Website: walmart
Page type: address-validator
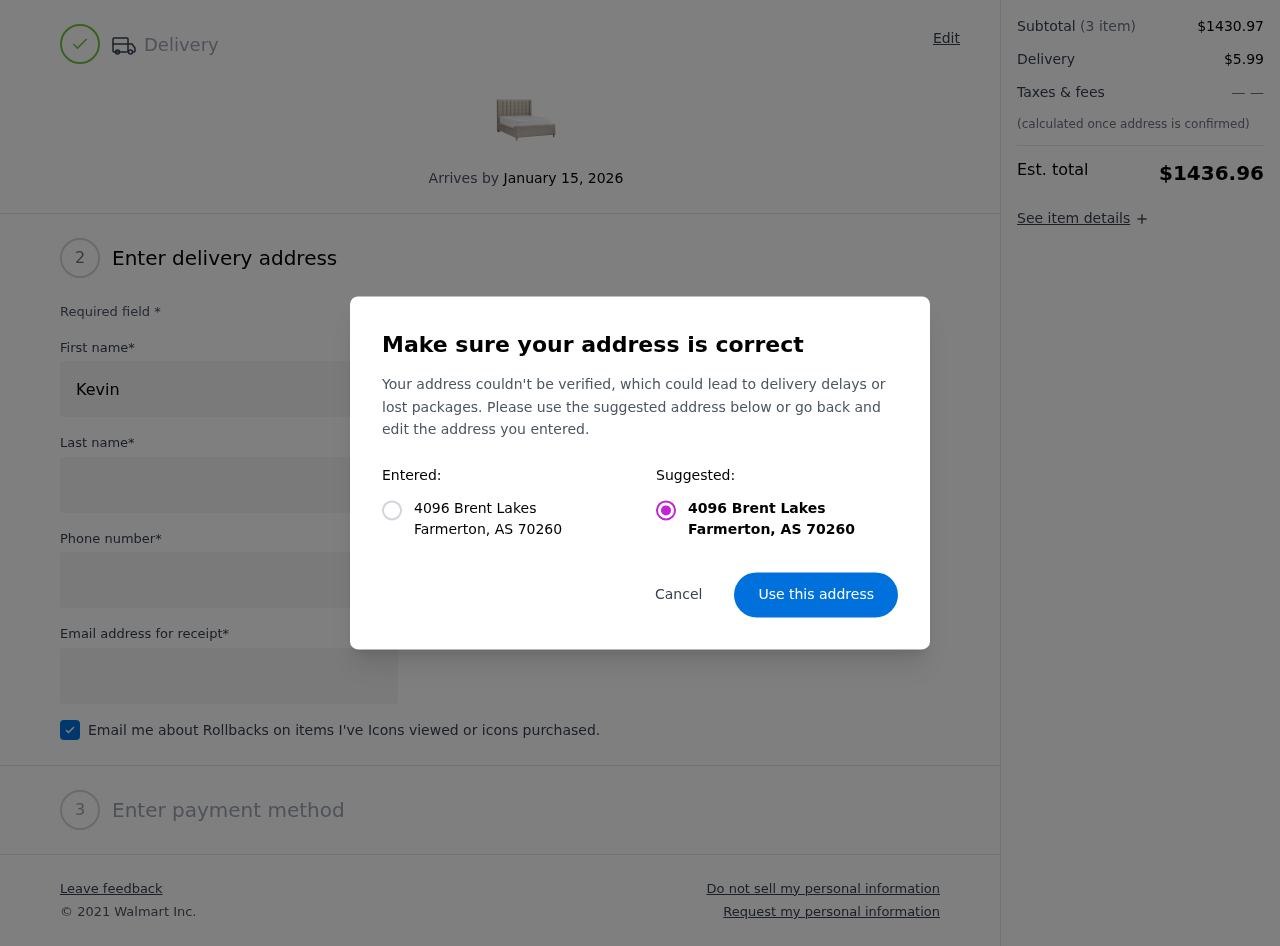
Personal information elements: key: PII_CITY
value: Farmerton
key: PII_POSTCODE
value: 70260
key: PII_STATE_ABBR
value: AS
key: PII_STREET
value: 4096 Brent Lakes
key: PII_FIRSTNAME
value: Kevin
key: PII_LASTNAME
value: Henry
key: PII_PHONE
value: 4613548018
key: PII_EMAIL
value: kevin_henry@gmail.com
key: PII_STATE
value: AS
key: PII_POSTCODE_FULL
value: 70260
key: PII_POSTCODE_NUMERIC
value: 70260
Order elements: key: ORDER_DELIVERY_DATE
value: January 15, 2026
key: ORDER_SUBTOTAL
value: $1430.97
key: ORDER_SHIPPING_COST
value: $5.99
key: ORDER_TOTAL
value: $1436.96